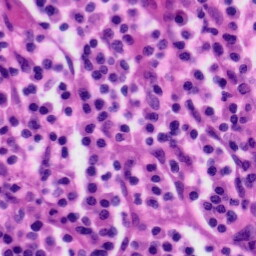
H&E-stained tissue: Tonsil